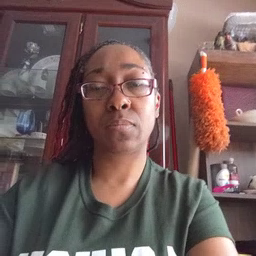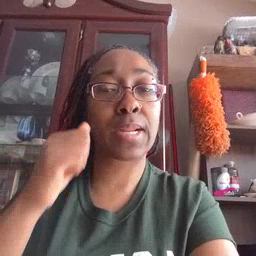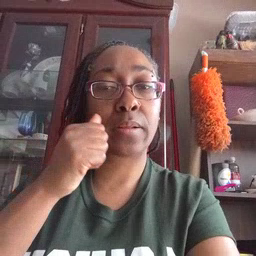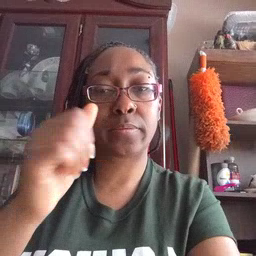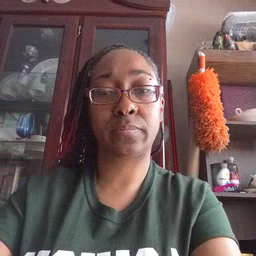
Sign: aunt